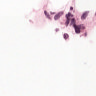
Metastatic tissue present: no